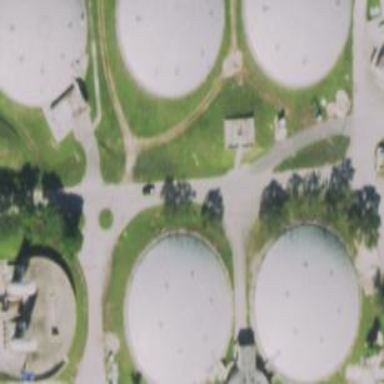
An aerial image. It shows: Dome-shaped building designated as storage tank.